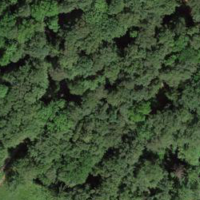
EUNIS habitat code: 41
Species observed at this site:
Fagus sylvatica